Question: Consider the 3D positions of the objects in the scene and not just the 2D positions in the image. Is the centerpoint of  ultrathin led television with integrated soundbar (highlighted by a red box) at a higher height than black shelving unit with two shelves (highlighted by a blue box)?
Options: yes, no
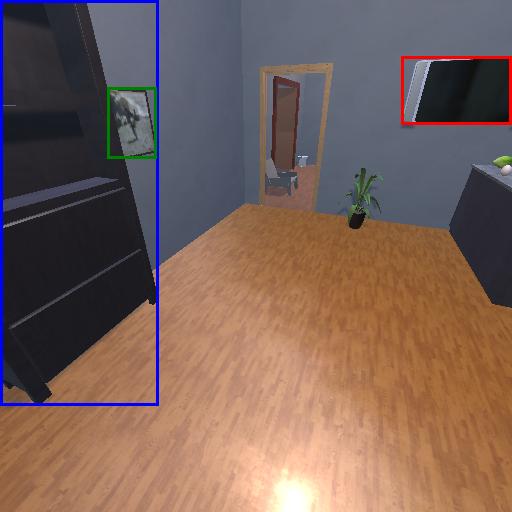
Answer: yes